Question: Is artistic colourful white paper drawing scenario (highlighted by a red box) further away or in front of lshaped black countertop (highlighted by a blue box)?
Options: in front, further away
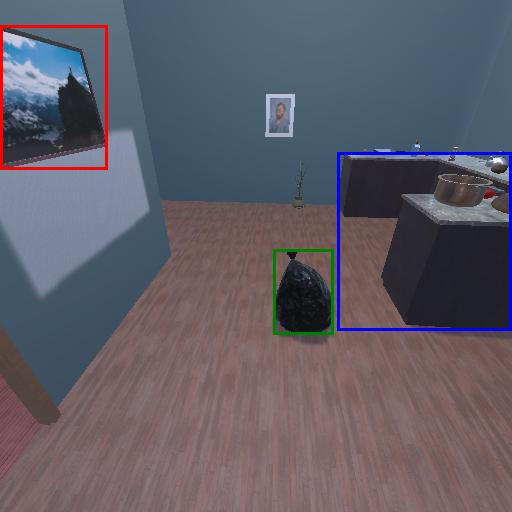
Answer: in front